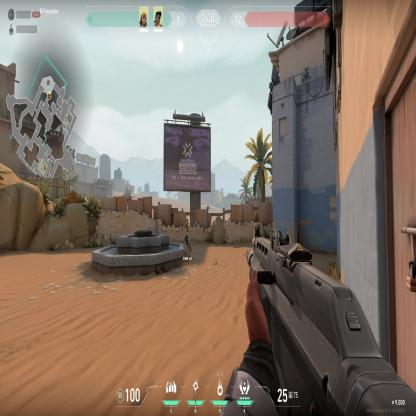
Label: teammate